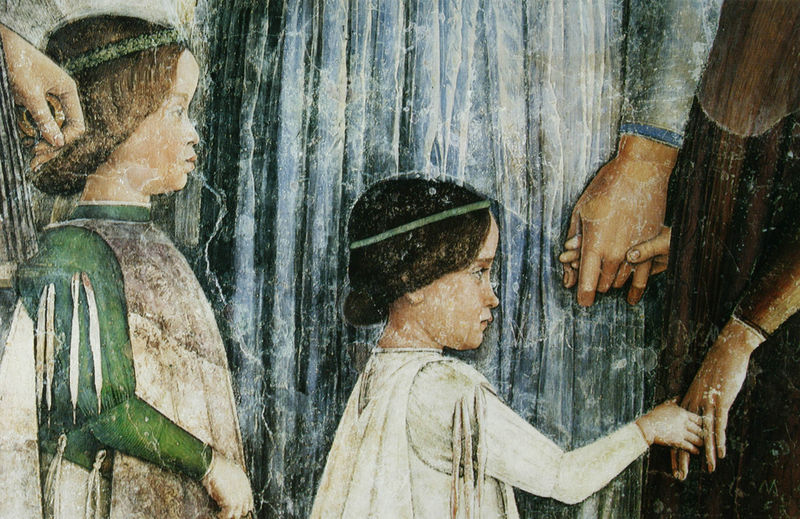
Titel: Camera degli Sposi, Detail der Westwand
Künstler: Andrea Mantegna
Standort: Mantua
Institution: Palazzo Ducale
Schlagwörter: blau, gemälde, hand, kopf, schatten, umhang, weiß, frauen, grün, mädchen, ausschnitt, braun, finger, frau, frisur, haar, kleid, kleider, köpfe, licht, mund, nase, profil, schwarz, stirn, blick, beige, symbolismus, blond, kappe, profile, wand, augen, band, blicke, falten, inkarnat, kleidung, knoten, stehen, stirnband, ärmel, bildnis, fünf, hände, portrait, porträt, vorhang, auge, gewand, haare, mantel, eltern, familienporträt, fassen, gewänder, kind, mutter, haarreif, krone, lippen, locken, renaissance, rosa, traurig, kinder, engel, wangen, düster, italien, zwei, tüll, jungen, risse, haarband, münder, detail, ernst, wandgemälde, wandmalerei, faltenwurf, junge, wange, ring, dekolleté, frühling, flechten, knabe, porträts, inkarant, kittel, kranz, bildnisse, portraits, fragment, mantegna, florenz, umhänge, frühjahr, kränze, fresko, bänder, reifen, familienportrait, erwachsene, harr, mantua, stifter, anfassen, kleidungen, fra angelico, schlitze, handhalten, gonzaga, piero della francesca, melankolisch, haarreifen, schlitzärmel, ocler, hände halten, camera degli sposi, camera picta, erwachsenen, familienprträt, haare7braun, blauer vorhang